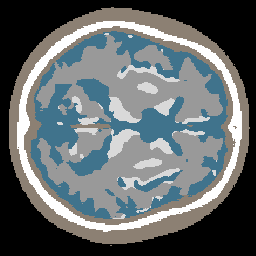
Label: no_lesion